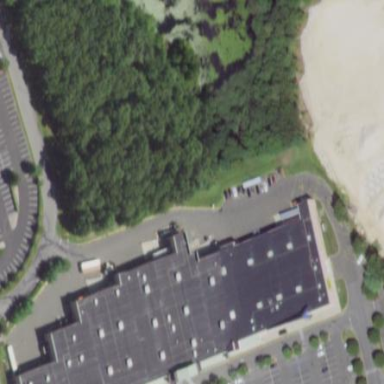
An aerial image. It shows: Retail building.